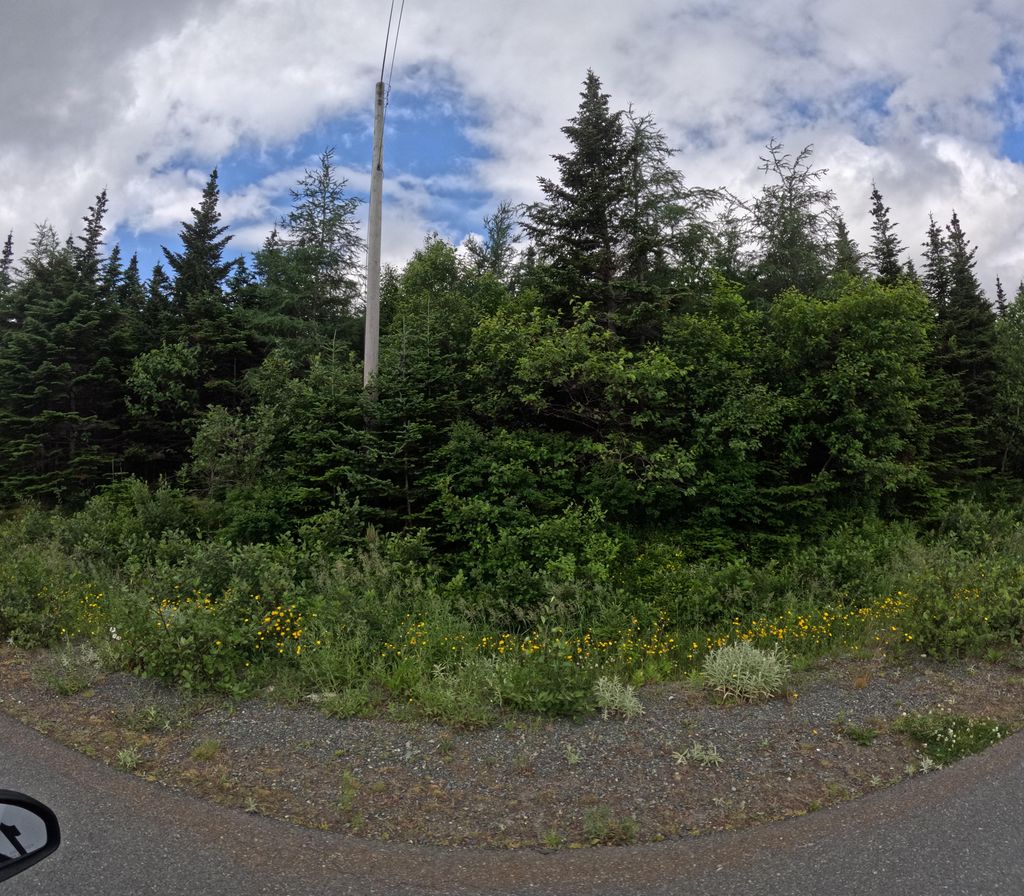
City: st_johns